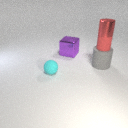
large purple metal cube to the right of small cyan rubber sphere